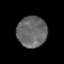
Tissue: prostate
Cell type: T cells
Senescence score: 0.3345
Nuclear area (px): 900
Mean DAPI intensity: 104.348